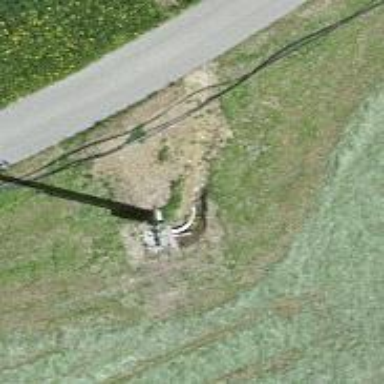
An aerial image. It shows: Distribution transformer on power pole.